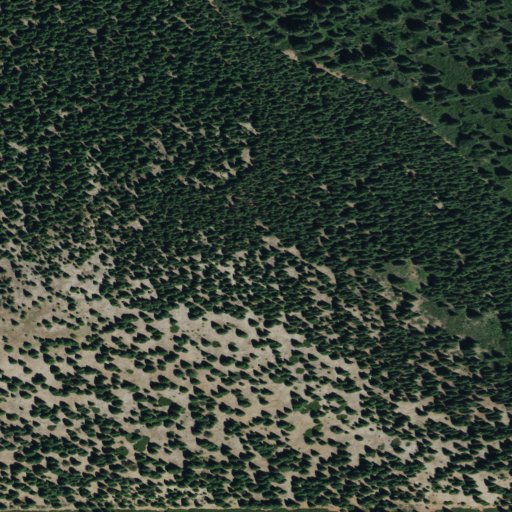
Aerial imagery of mountain in California named Asperin Butte containing evergreen forest and shrub